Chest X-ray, PA view. Patient: 42 years old, sex M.
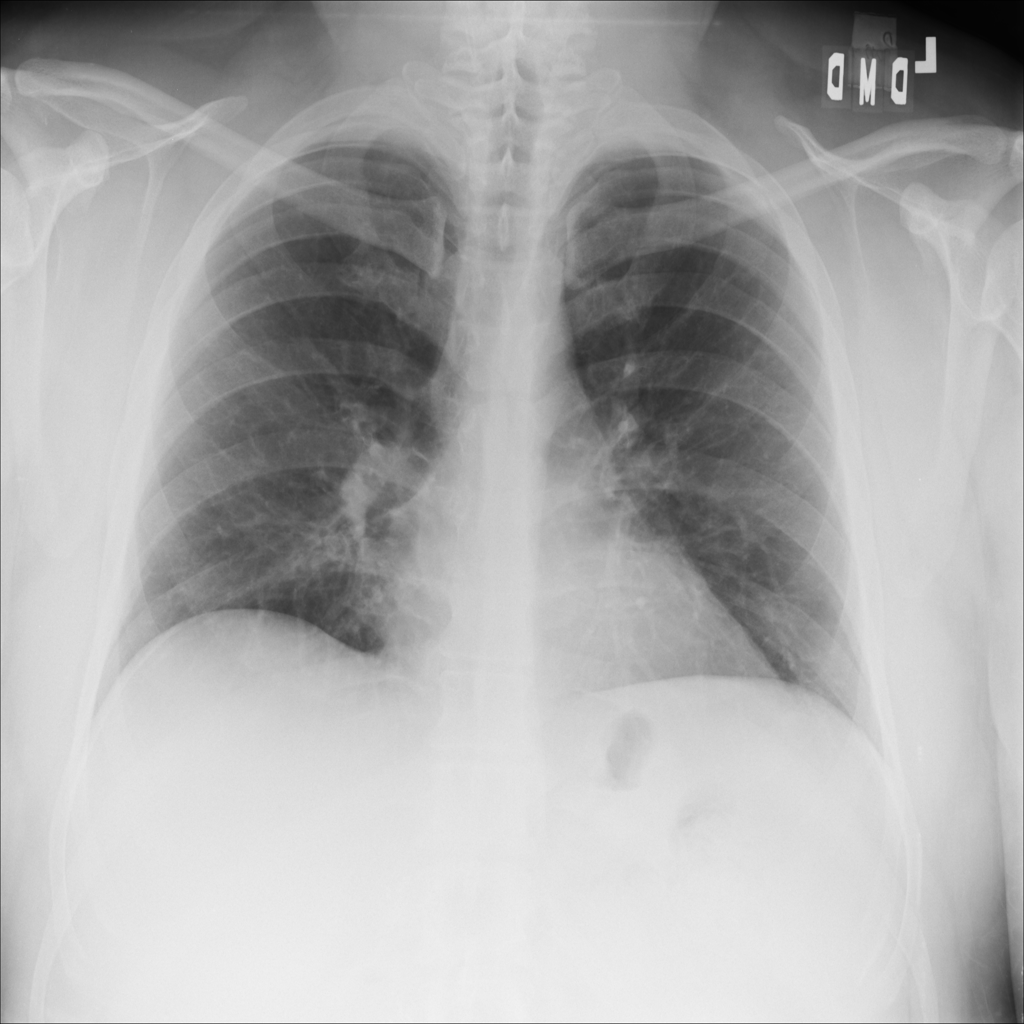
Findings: No Finding